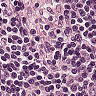
Metastatic tissue present: no